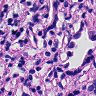
Metastatic tissue present: yes